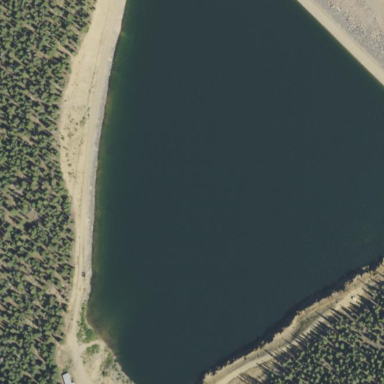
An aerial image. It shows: Reservoir of water.